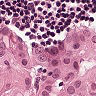
Metastatic tissue present: yes